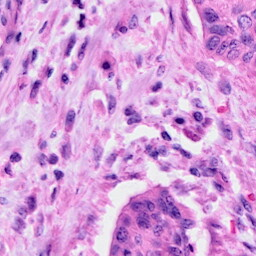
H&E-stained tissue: Cervix